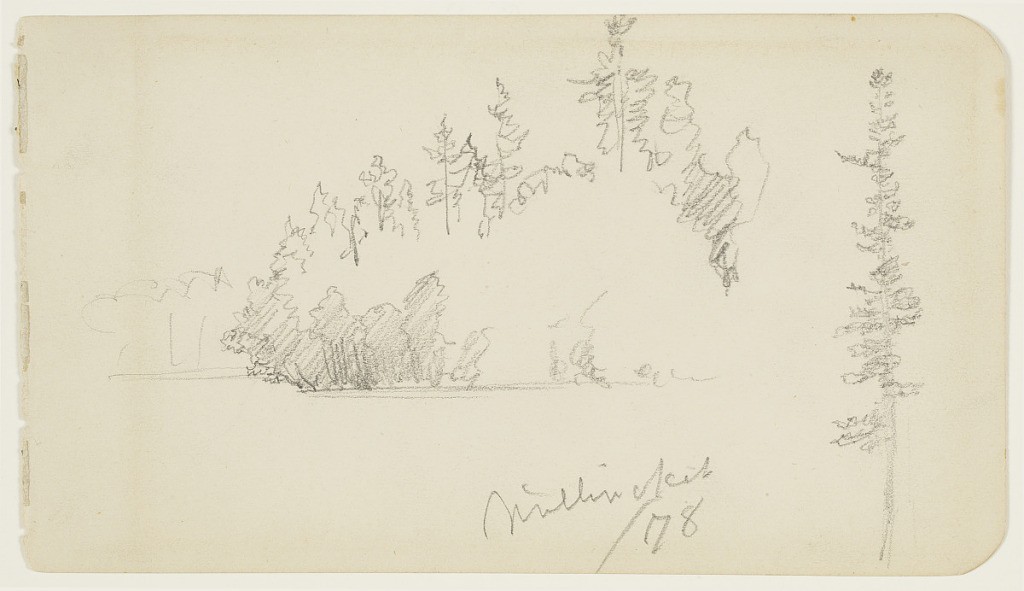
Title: Wooded Shoreline, Lake Millinocket, Maine
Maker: Frederic Edwin Church, American, 1826–1900
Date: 1878
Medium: Graphite on white wove paper
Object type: drawing
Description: Landscape and botanical sketches showing a view of the heavily wooded shoreline of Lake Millinocket in Maine, and a detail of a tall, slender conifer tree positioned along the right margin. At center, the lake's surface extends from the foreground to the middle distance, where it encounters the lake's curving shoreline and the towering mass of trees and vegetation that rises from it. These woods are loosely rendered and partially enshrouded in darkness.